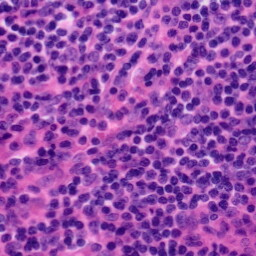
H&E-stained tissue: Tonsil